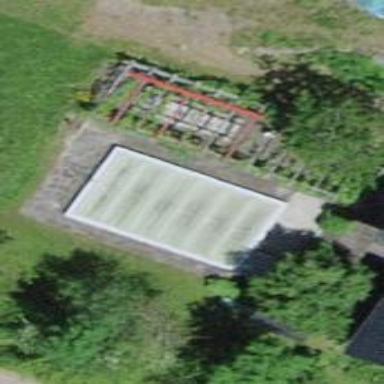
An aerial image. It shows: Swimming pool located in leisure land.